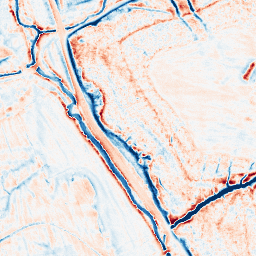
Category: edge_preserving
Decomposition family: anisotropic_diffusion
Decomposition parameters: iterations: 50
kappa: 10
gamma: 0.1
Upsampling method: quartic
Upsampling parameters: scale: 8
Upsampling scale: 8